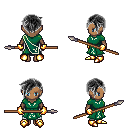
a pixel art fantasy rpg character, female body template, human, dark skin, sash dress, white pants, gray pixie cut hairstyle, gold gloves, gold boots, spear, four views (front, back, left, right), 2x2 character sprite sheet, small pixel art, hard edges, no anti-aliasing